Brain MRI study timepoint: early_postop
T1CE (contrast-enhanced T1) slice:
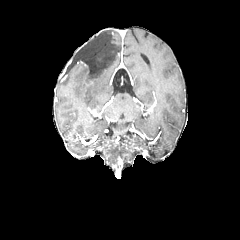
T2-FLAIR slice:
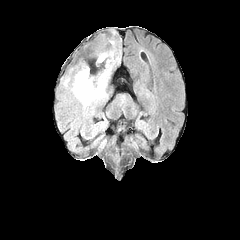